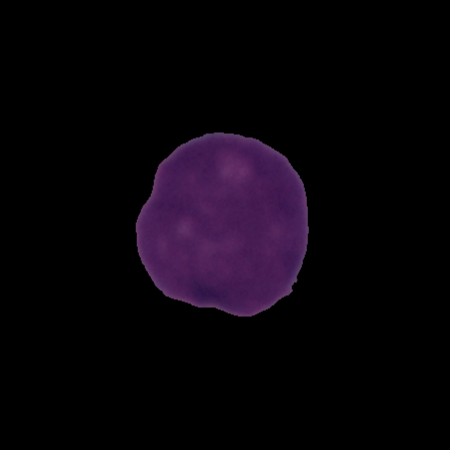
Label: cancer